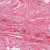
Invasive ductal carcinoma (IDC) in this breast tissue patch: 0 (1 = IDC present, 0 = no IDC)